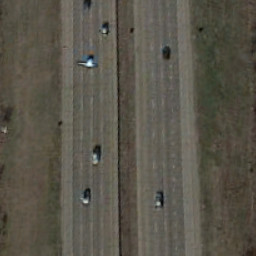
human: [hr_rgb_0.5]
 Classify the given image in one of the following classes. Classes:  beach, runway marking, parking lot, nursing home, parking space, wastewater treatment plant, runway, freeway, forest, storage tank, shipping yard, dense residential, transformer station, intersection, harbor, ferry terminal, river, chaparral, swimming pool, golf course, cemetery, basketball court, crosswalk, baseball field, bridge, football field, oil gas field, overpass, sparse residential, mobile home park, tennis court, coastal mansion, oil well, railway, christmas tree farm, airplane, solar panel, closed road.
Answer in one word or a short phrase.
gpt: freeway